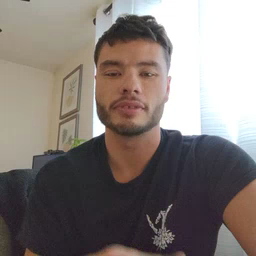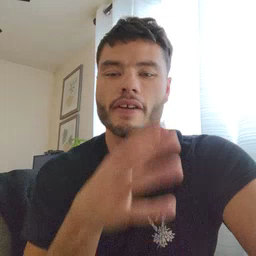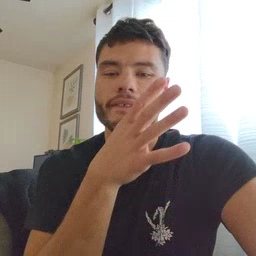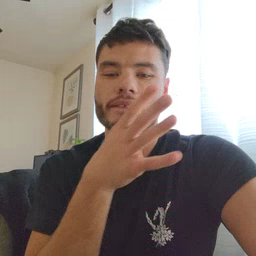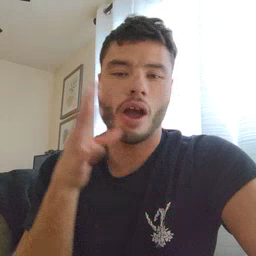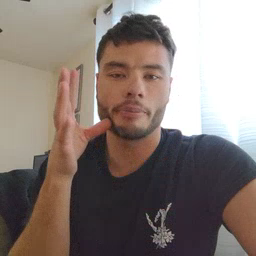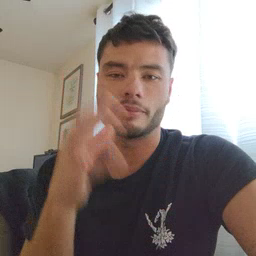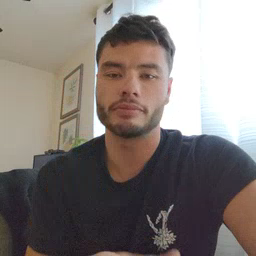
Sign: farm